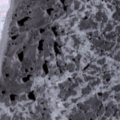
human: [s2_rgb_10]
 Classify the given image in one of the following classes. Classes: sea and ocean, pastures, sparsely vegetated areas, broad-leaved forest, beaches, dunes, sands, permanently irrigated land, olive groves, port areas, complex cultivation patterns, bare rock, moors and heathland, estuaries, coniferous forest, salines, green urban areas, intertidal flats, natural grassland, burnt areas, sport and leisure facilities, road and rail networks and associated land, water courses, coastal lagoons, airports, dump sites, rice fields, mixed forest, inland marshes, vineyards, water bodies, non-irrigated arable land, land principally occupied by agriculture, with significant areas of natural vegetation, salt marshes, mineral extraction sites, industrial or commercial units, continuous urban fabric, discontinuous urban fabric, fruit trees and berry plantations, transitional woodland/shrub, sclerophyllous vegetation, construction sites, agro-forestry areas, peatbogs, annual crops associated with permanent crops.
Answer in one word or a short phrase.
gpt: sea and ocean